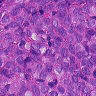
Metastatic tissue present: yes